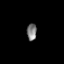
Tissue: prostate
Cell type: Fibroblasts
Senescence score: 0.729
Nuclear area (px): 163
Mean DAPI intensity: 125.012